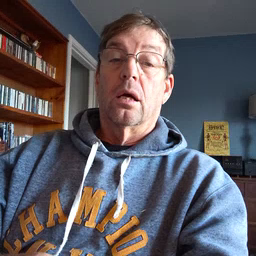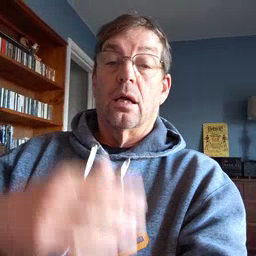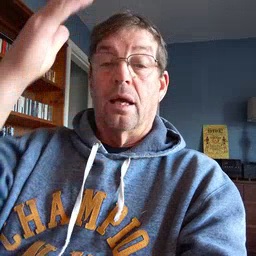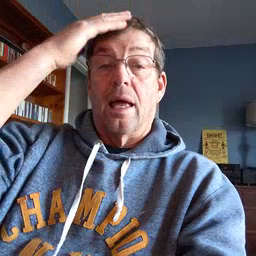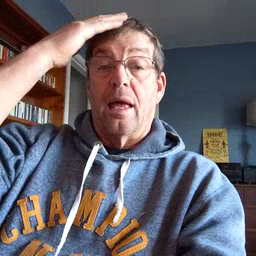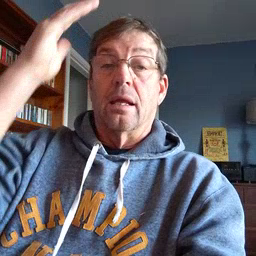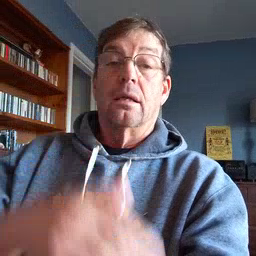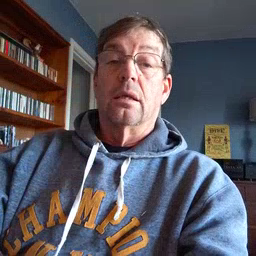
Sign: hat